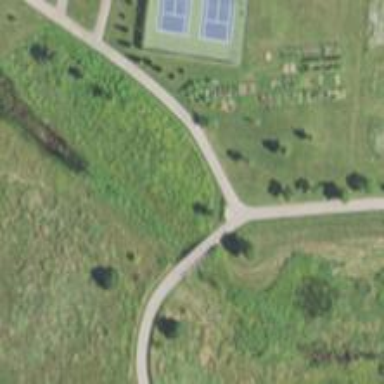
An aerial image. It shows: Path leading to bridge.